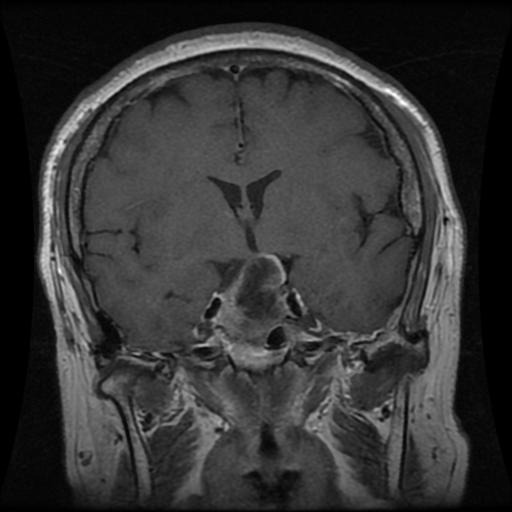
Label: pituitary